Field crop: maize
Growth stage: 2
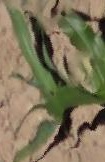
Species: maize